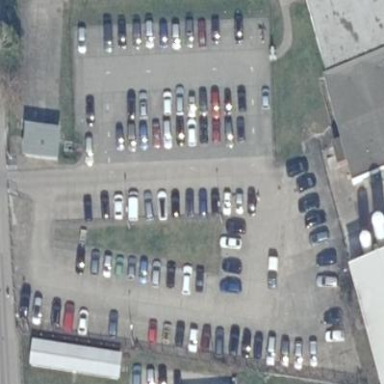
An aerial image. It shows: Parking area.